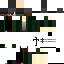
A male human skin with dark skin, wearing brown helmet dressed in a green robe top and black pants, featuring a closed mouth.